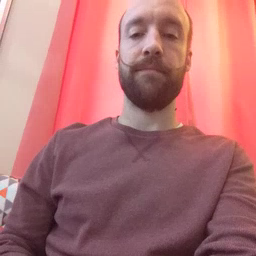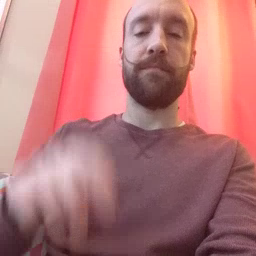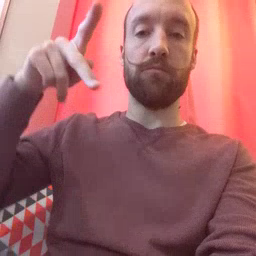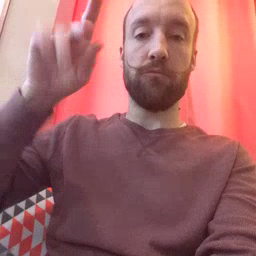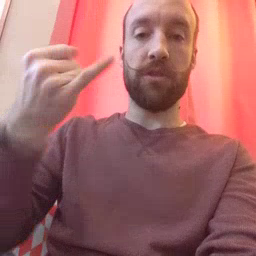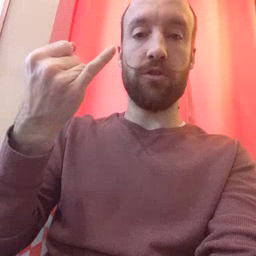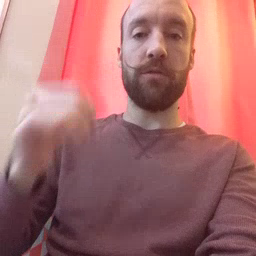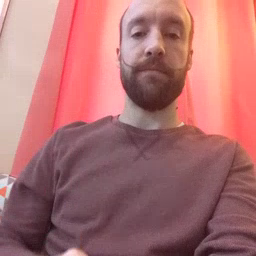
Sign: pajamas